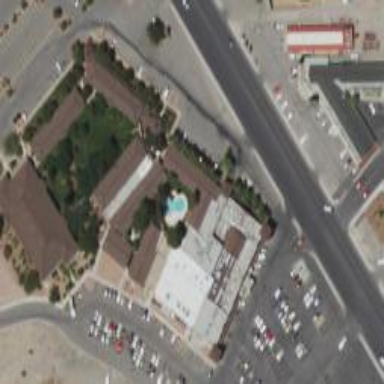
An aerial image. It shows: Casino motel building.